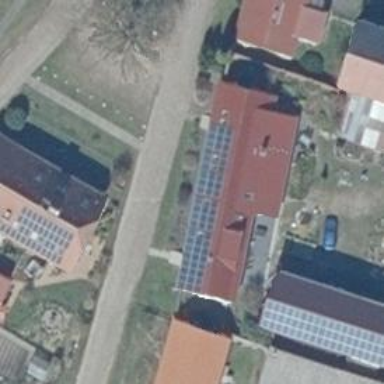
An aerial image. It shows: Small solar photovoltaic panel used as generator to produce electricity.